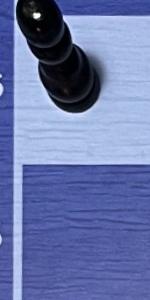
Label: Empty